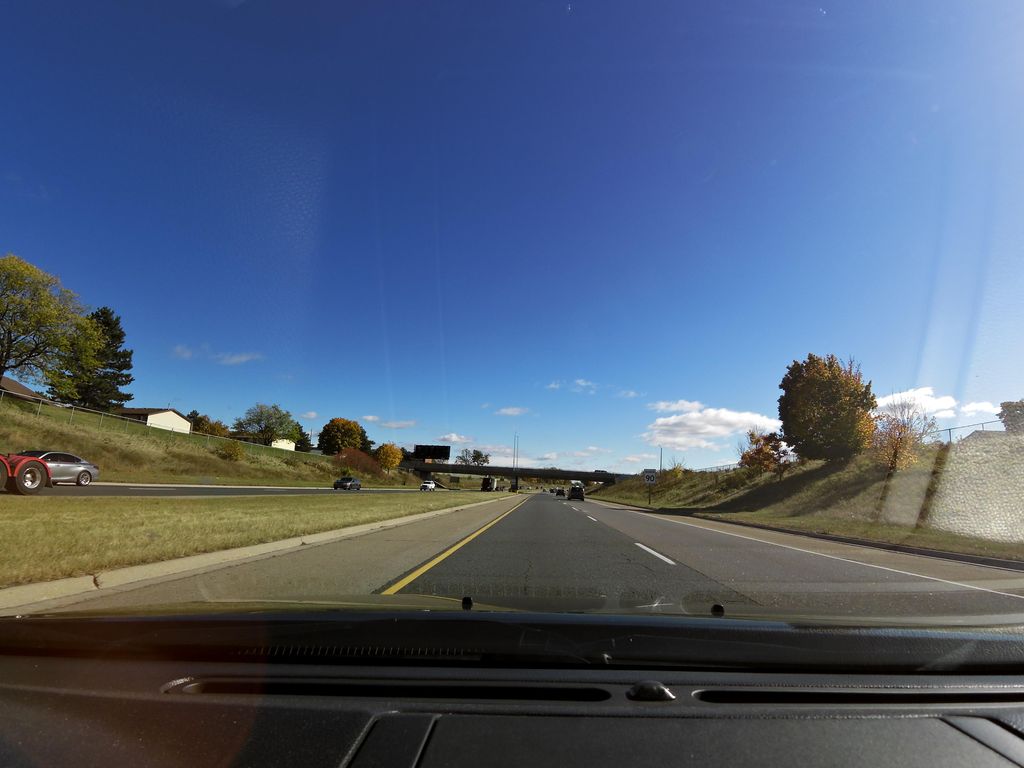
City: hamilton